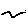
Label: bird